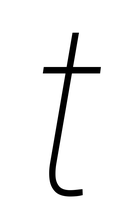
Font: Roboto-Italic_Thin_Italic